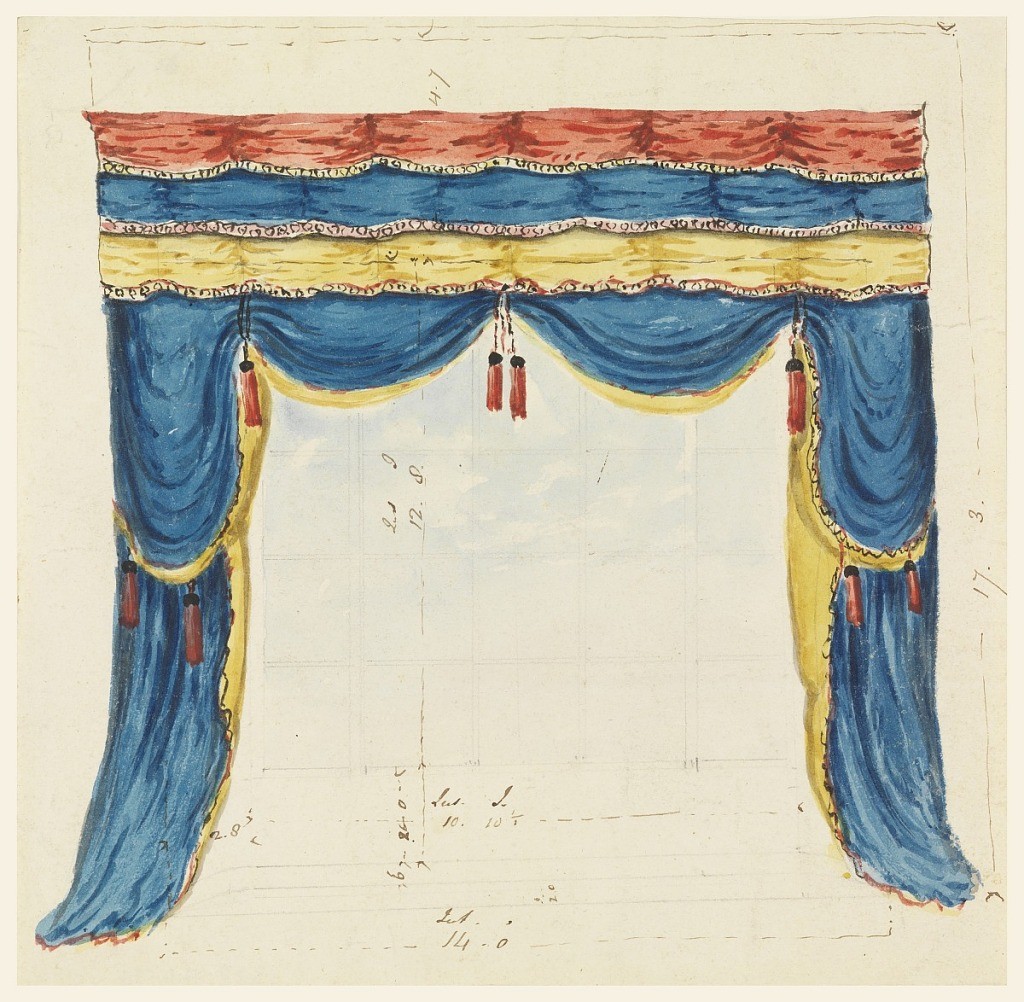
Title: Design for Window Drapery
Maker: Frederick Crace, English, 1779–1859
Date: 1802
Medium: Brush and watercolor on paper
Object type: Drawing
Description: Horizontal rectangle. Design for the Royal Pavilion, Brighton. Design for window drapery, with swags of blue, lined in yellow and hung with tassels, surmounted by a valence in three tiers of red, blue, and yellow. Indications of measurements in ink. Generally associated with preceding designs.

Original album associated with this collection still exists.  See 1948-40-1 accessory